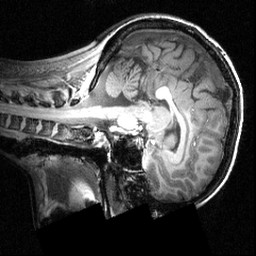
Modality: T1w
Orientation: sagittal
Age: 20
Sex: female
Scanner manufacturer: siemens
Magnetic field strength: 3.951 T
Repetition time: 1.5 s
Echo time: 0.00335 s